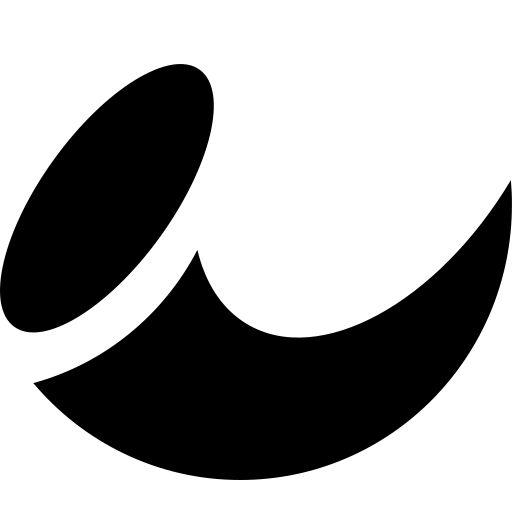
Tags: icon, FontAwesome, fa-icon, brand, affiliatetheme